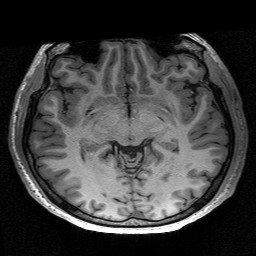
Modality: T1w
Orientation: coronal
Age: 29
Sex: male
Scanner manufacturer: siemens
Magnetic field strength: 3 T
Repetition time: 2.53 s
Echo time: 0.00267 s